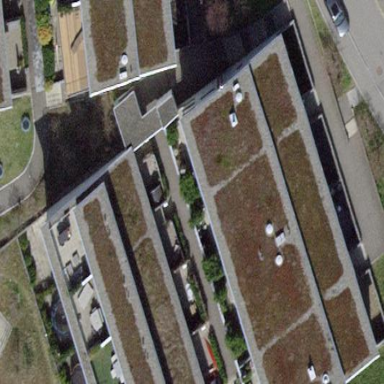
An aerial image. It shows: White apartments with flat grass-covered roofs.